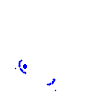
Particle: proton